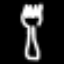
Label: fork